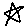
Label: star